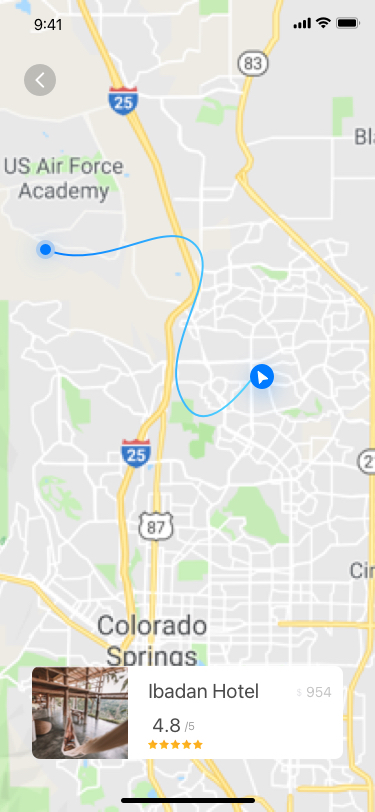
Text in this UI design:
954
$
Ibadan Hotel
/5
4.8